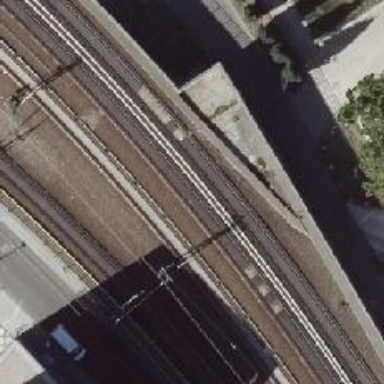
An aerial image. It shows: Viaduct bridge carrying electrified light rail. The railway uses ballastless track.